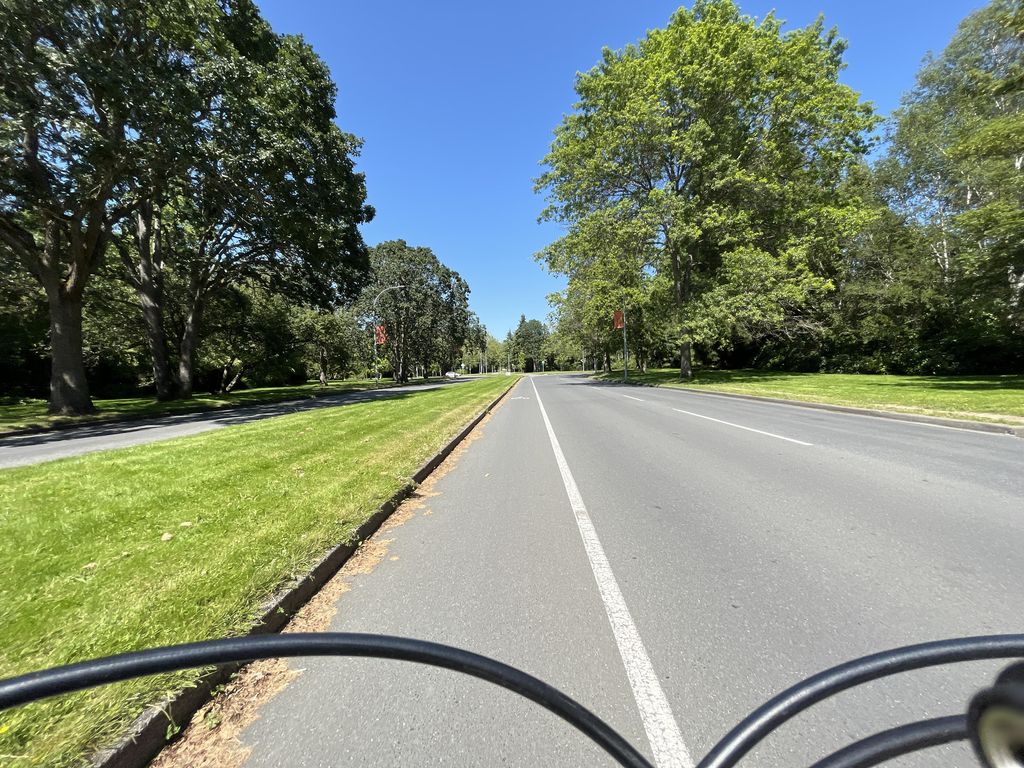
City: victoria